Question: What could be the reason of this error?

It doesn't exist before.
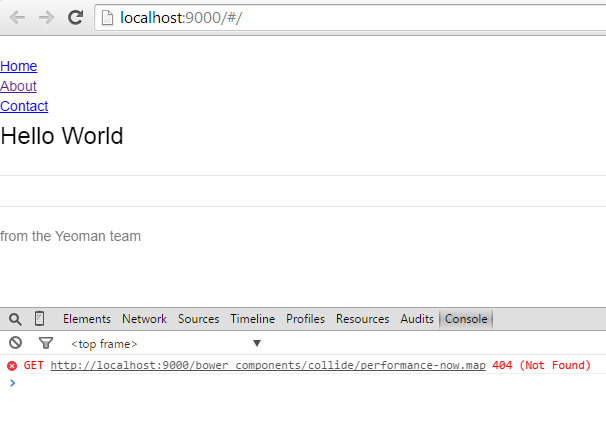
Answer: Chrome is trying to load Source Map file for your minified 'performance-now.js' file. Why he does that? Well, if you look at 'performance-now.js' file you definitely will see the comment like
'''
//# sourceMappingURL=performance-now.map
'''
This is not an actual error, at least for production, because loading of Source Maps takes a place only when DevTools are open. So you can ignore that.
Read more about <URL>.